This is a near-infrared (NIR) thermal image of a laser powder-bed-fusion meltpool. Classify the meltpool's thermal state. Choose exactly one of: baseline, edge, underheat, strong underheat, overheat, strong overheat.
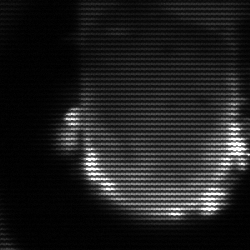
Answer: baseline